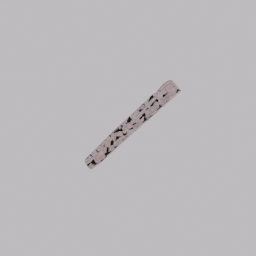
Label: architecture